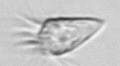
Label: Paratontonia_gracillima